Question: I'm unit testing an AngularJS application using Jasmine and Karma. The unit test I'm currently working on is a date service that will parse strings into dates and return a timezoneJS object. I've included the date.js library in my karma.config file and the zoneFileBasePath was also defined in the main application page of my SPA. All of the angular application files have been included in my karma.config file as well.
Please define a base path to your zone file directory -- timezoneJS.timezone.zoneFileBasePath.
'''
timezoneJS.timezone.zoneFileBasePath = 'app/tz'
timezoneJS.timezone.init({async:false})
'''
Error: Timezone "America/Chicago" is either incorrect, or not loaded in the timezone registry.
I've found a couple of posts on this issue and one recommendation I found that seemed to work for someone else was to turn off async. I've done this but it is still not working.

As you can see, it is located within my app directory, which I have specified at the zoneFileBasePath declaration. My tests are located on the same plane as app within a testing folder which are further divided into specs and mocks etc.
I need to be able to test this date service, and this problem continues to persist no matter how I try to structure the code. If anyone could help me out I would greatly appreciate it. Thanks.
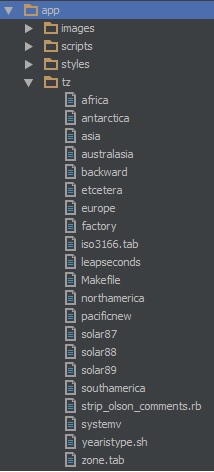
Answer: TimezoneJS requires a transport layer to retrieve the time zone data files.
By default, it will work with jQuery, Zepto, or Fleegix. You could probably just include jQuery in your unit test and it would work.
I do believe you are correct in setting 'async:false' when using jQuery.
You should take a look at <URL>, which ties TimezoneJS directly into Angular. It may be easier for you to consume.
You might also be interested in one of the other time zone libraries, which use the same source data but have different implementations. I list them <URL>.